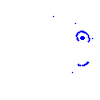
Particle: proton